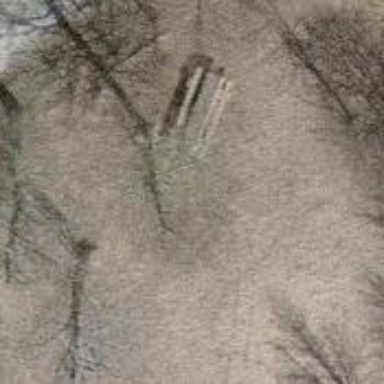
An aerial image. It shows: Picnic table located in leisure land area.